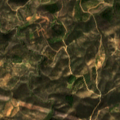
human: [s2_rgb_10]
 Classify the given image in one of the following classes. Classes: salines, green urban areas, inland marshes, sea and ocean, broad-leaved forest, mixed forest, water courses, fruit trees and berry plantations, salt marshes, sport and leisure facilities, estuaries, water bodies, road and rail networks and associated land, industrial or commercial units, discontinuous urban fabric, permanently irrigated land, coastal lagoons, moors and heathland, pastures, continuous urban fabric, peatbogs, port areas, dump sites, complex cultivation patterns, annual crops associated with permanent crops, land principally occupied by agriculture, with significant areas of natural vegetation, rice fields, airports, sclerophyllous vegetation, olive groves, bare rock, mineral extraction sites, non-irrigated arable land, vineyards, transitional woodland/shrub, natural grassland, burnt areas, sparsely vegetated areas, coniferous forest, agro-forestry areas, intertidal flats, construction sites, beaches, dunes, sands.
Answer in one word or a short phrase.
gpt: land principally occupied by agriculture, with significant areas of natural vegetation, sclerophyllous vegetation